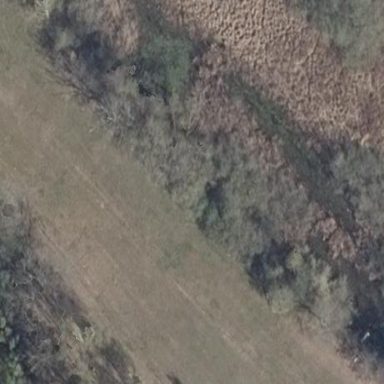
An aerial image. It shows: Patch of scrub vegetation.